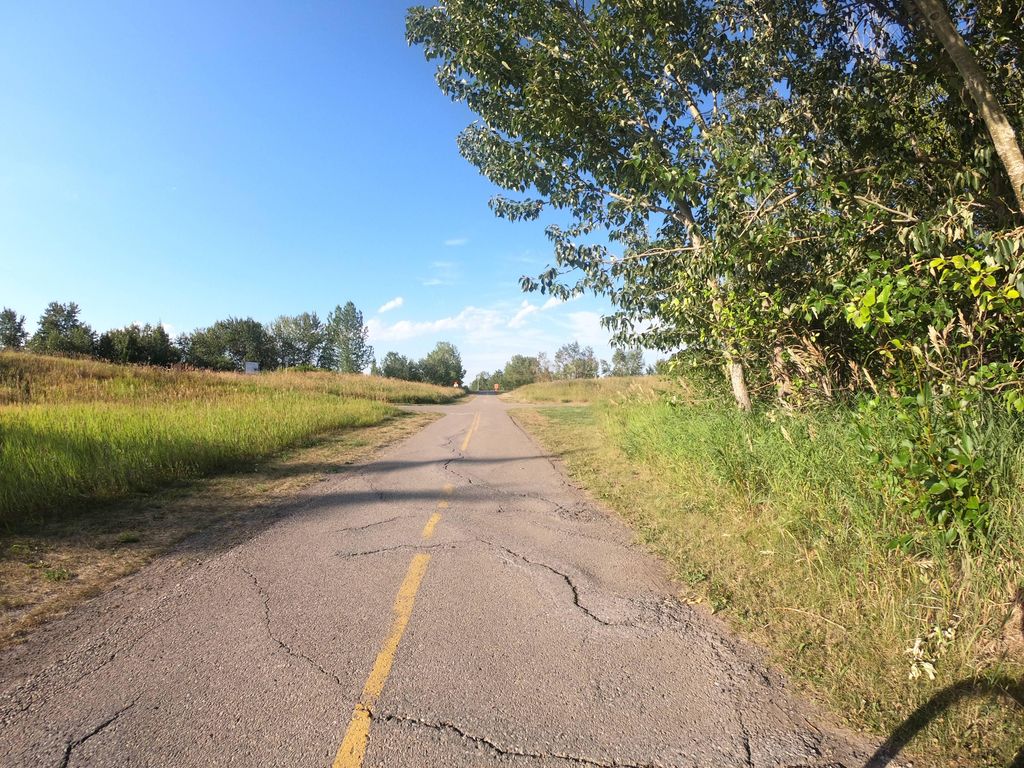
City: calgary